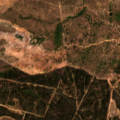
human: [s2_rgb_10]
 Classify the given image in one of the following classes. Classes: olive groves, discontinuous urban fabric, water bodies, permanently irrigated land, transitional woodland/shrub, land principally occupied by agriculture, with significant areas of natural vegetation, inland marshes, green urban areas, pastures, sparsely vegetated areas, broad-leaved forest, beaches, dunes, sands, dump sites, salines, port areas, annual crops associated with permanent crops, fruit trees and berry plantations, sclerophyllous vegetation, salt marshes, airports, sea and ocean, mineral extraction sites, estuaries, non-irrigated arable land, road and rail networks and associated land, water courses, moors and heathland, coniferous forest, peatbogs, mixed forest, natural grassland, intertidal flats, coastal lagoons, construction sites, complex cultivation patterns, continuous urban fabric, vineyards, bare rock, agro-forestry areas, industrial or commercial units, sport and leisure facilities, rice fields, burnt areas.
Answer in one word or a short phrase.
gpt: agro-forestry areas, broad-leaved forest